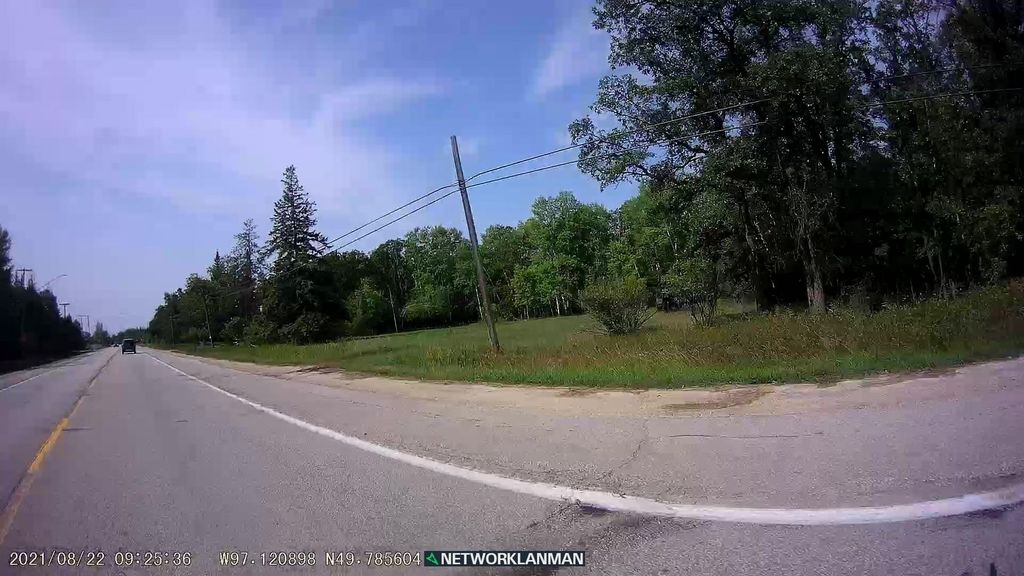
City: winnipeg